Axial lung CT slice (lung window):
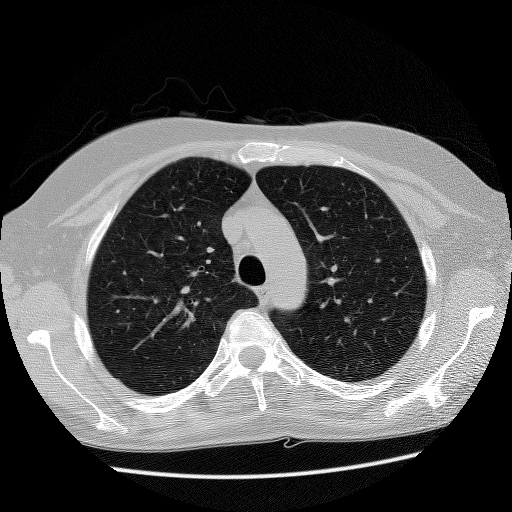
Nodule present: no